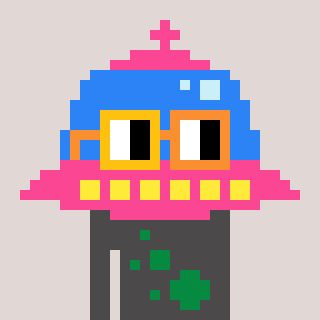
a pixel art character with square yellow and orange glasses, a ufo-shaped head and a grayscale-colored body on a warm background